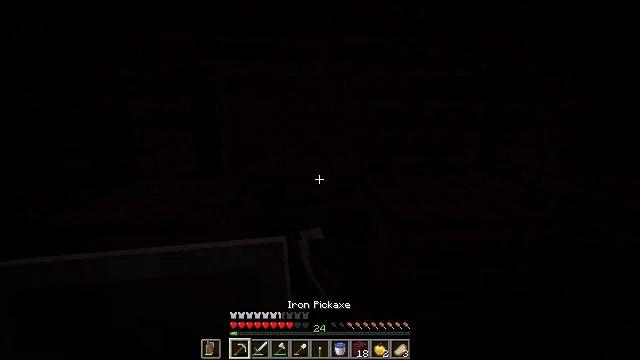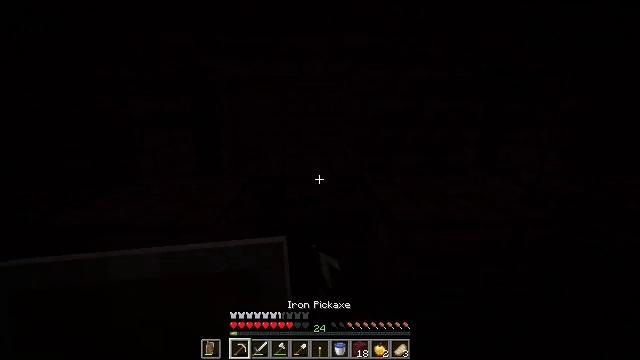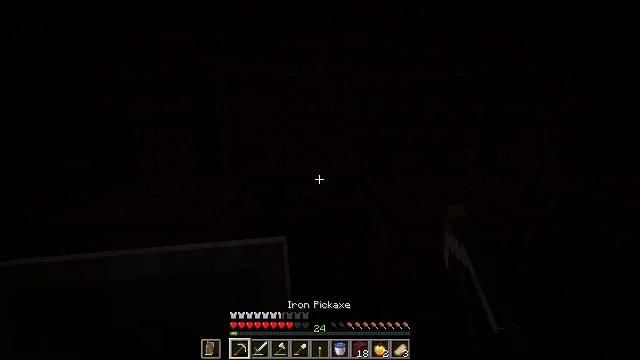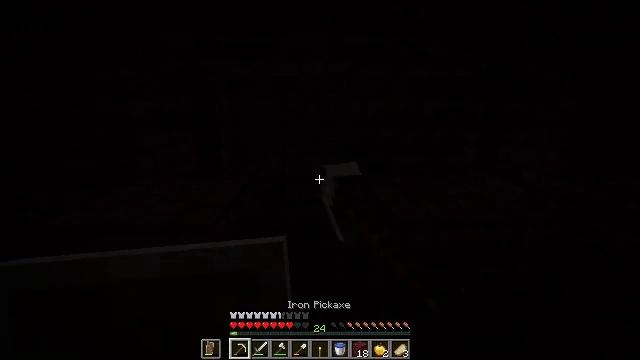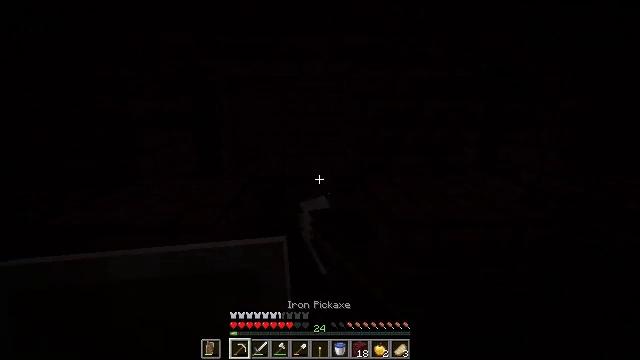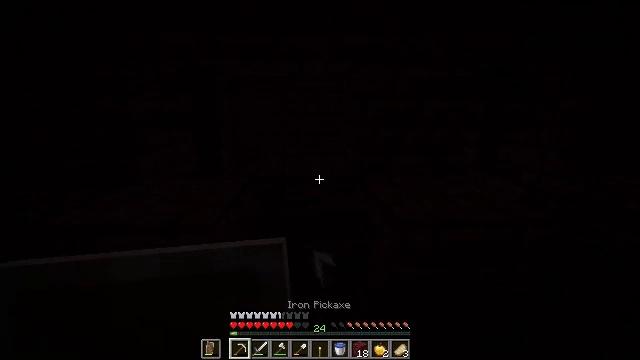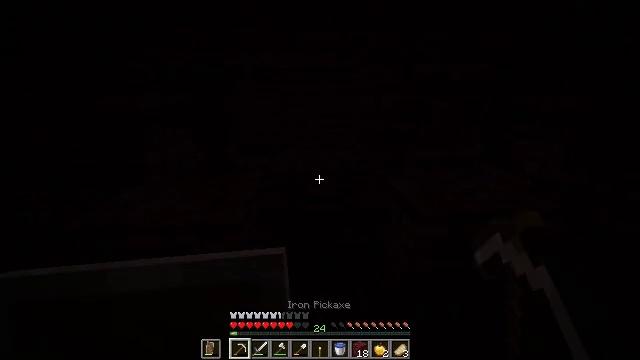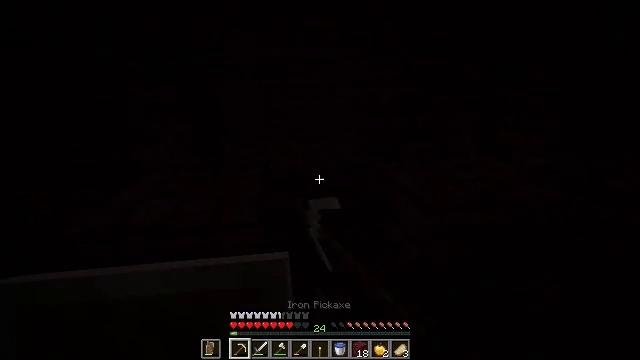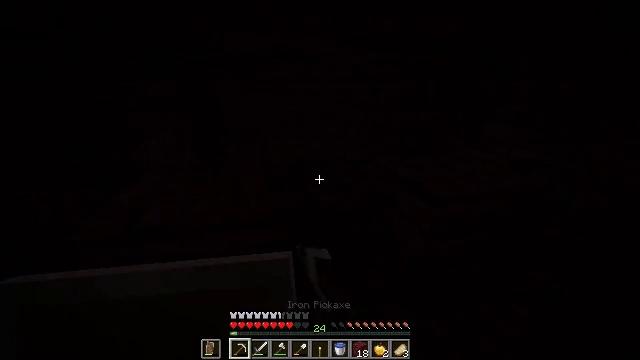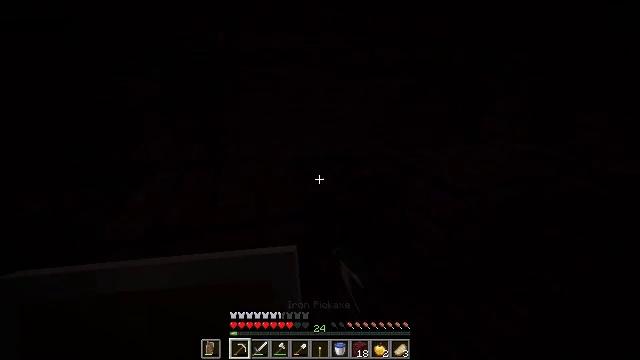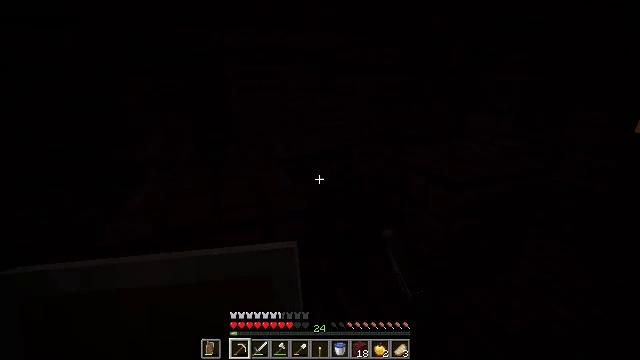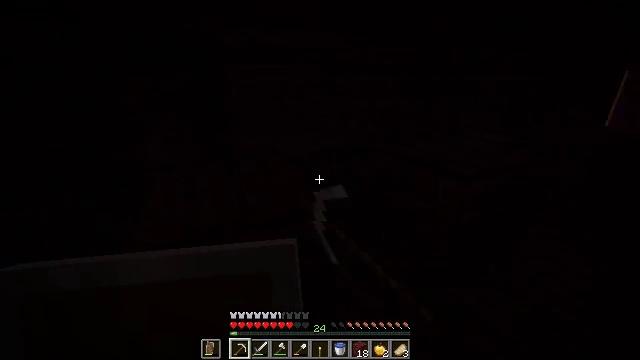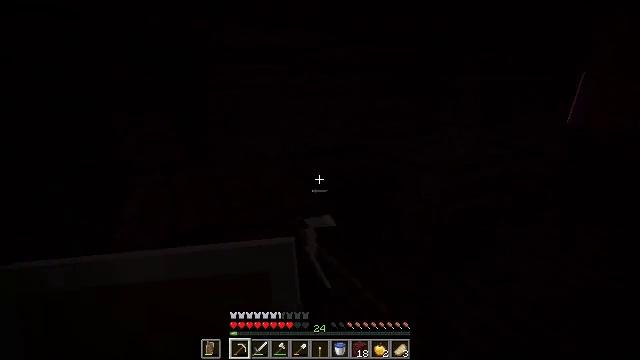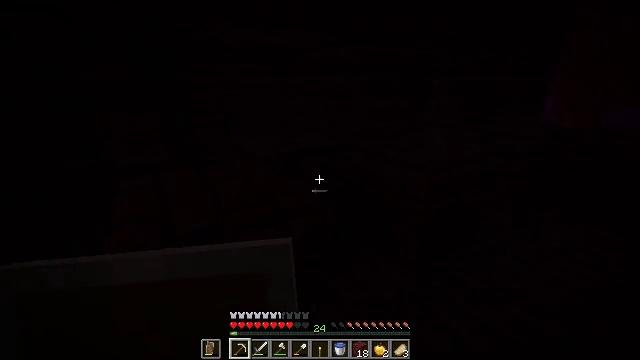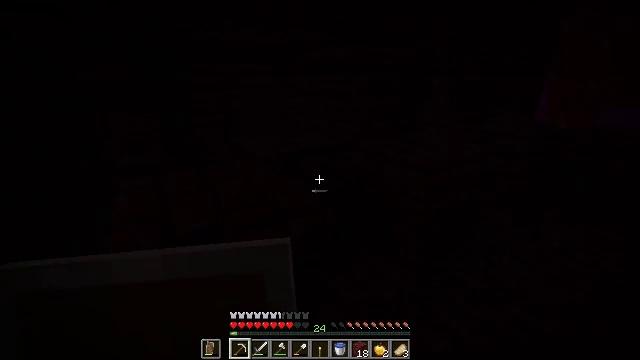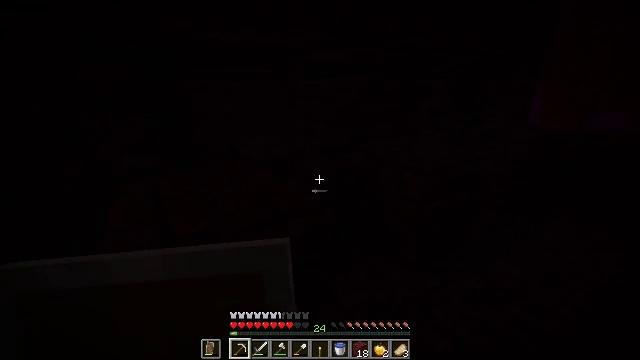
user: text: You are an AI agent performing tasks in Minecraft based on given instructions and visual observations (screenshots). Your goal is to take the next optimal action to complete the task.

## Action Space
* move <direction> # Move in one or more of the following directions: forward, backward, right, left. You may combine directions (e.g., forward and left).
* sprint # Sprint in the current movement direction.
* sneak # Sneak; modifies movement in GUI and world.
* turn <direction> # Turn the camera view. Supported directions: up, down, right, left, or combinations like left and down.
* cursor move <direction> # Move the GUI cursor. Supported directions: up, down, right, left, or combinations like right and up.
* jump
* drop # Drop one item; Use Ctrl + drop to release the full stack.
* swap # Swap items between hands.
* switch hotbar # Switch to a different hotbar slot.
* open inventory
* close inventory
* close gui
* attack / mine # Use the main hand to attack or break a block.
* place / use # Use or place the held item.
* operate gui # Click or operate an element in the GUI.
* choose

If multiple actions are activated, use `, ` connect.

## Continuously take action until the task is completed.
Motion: motion action
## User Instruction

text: Break the nether bricks in a fortress.
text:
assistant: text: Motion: attack / mine
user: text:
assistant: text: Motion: attack / mine
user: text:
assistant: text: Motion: attack / mine
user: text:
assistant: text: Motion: attack / mine
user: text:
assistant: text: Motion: move left, attack / mine
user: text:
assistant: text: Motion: move left, turn right and down, attack / mine
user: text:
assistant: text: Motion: move left, turn right and down, attack / mine
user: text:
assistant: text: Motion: move left, turn right, attack / mine
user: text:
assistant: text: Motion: move left, turn right, attack / mine
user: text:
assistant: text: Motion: move left, turn right, attack / mine
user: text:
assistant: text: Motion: turn right, attack / mine
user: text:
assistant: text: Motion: turn right
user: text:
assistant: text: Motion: turn right
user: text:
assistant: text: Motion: no_op
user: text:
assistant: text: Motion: no_op
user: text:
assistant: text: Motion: turn right and up
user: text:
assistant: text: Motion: turn up
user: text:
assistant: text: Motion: turn up
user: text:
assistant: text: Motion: attack / mine
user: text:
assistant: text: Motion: attack / mine
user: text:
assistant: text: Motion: attack / mine
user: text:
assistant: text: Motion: turn left, attack / mine
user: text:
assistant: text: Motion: turn left and down, attack / mine
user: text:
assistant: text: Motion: attack / mine
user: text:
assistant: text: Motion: attack / mine
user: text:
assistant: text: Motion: attack / mine
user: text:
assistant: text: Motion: attack / mine
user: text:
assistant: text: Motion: attack / mine
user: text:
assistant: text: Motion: attack / mine
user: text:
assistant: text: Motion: attack / mine